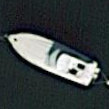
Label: Civil_yacht